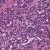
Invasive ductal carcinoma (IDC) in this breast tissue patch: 1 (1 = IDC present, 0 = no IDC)